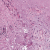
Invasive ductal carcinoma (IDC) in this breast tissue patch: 0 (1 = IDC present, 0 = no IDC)